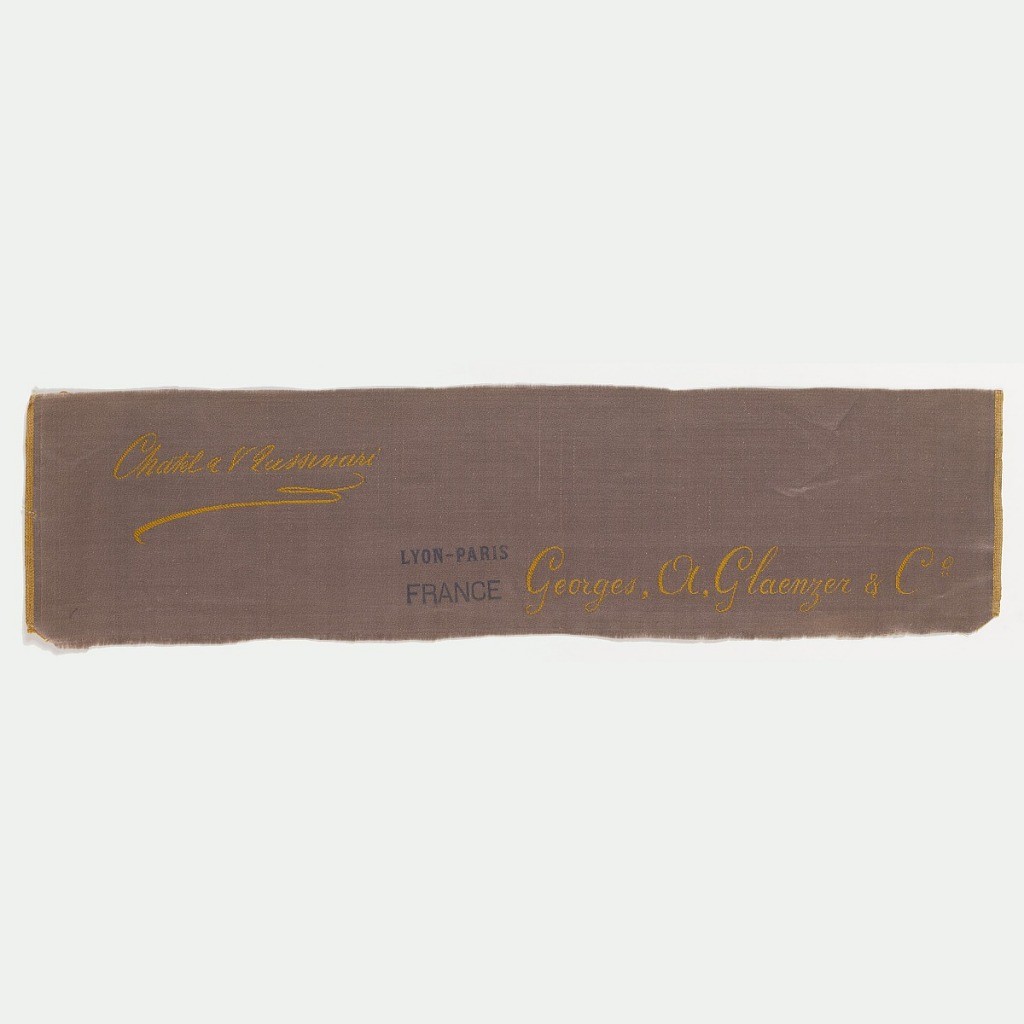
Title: Fragment
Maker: Tassinari & Chatel, Paris and Lyons, France, founded 1680
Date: late 19th century
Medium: silk Technique: woven
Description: Fragment of lavender with "Chatel & Tassinari" and "George A. Glaenzer & Co." woven in yellow and brown. Stamped "Lyon-Paris France" in blue ink.